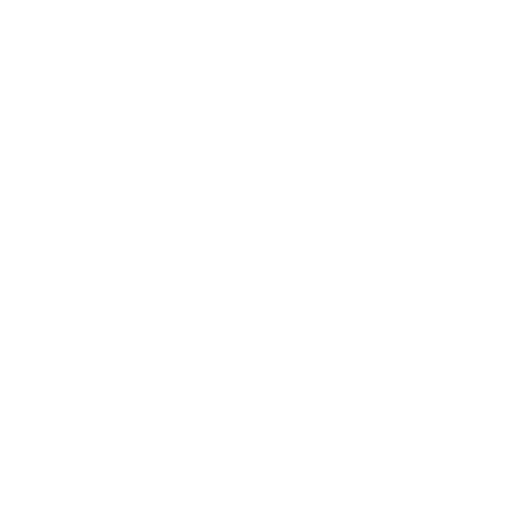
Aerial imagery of island in Alaska named Grass Rock containing only unknown